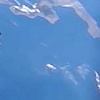
Label: water